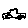
Label: car